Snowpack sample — Snodgrass Mountain, Crested Butte, Colorado (2/4/25, 12:06 PM MST)
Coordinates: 38.923, -106.968
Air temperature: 35 °F
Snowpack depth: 80 cm
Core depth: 50 cm
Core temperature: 30.2 °F
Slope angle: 14°, slope face: 78°
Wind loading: low
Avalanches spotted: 0
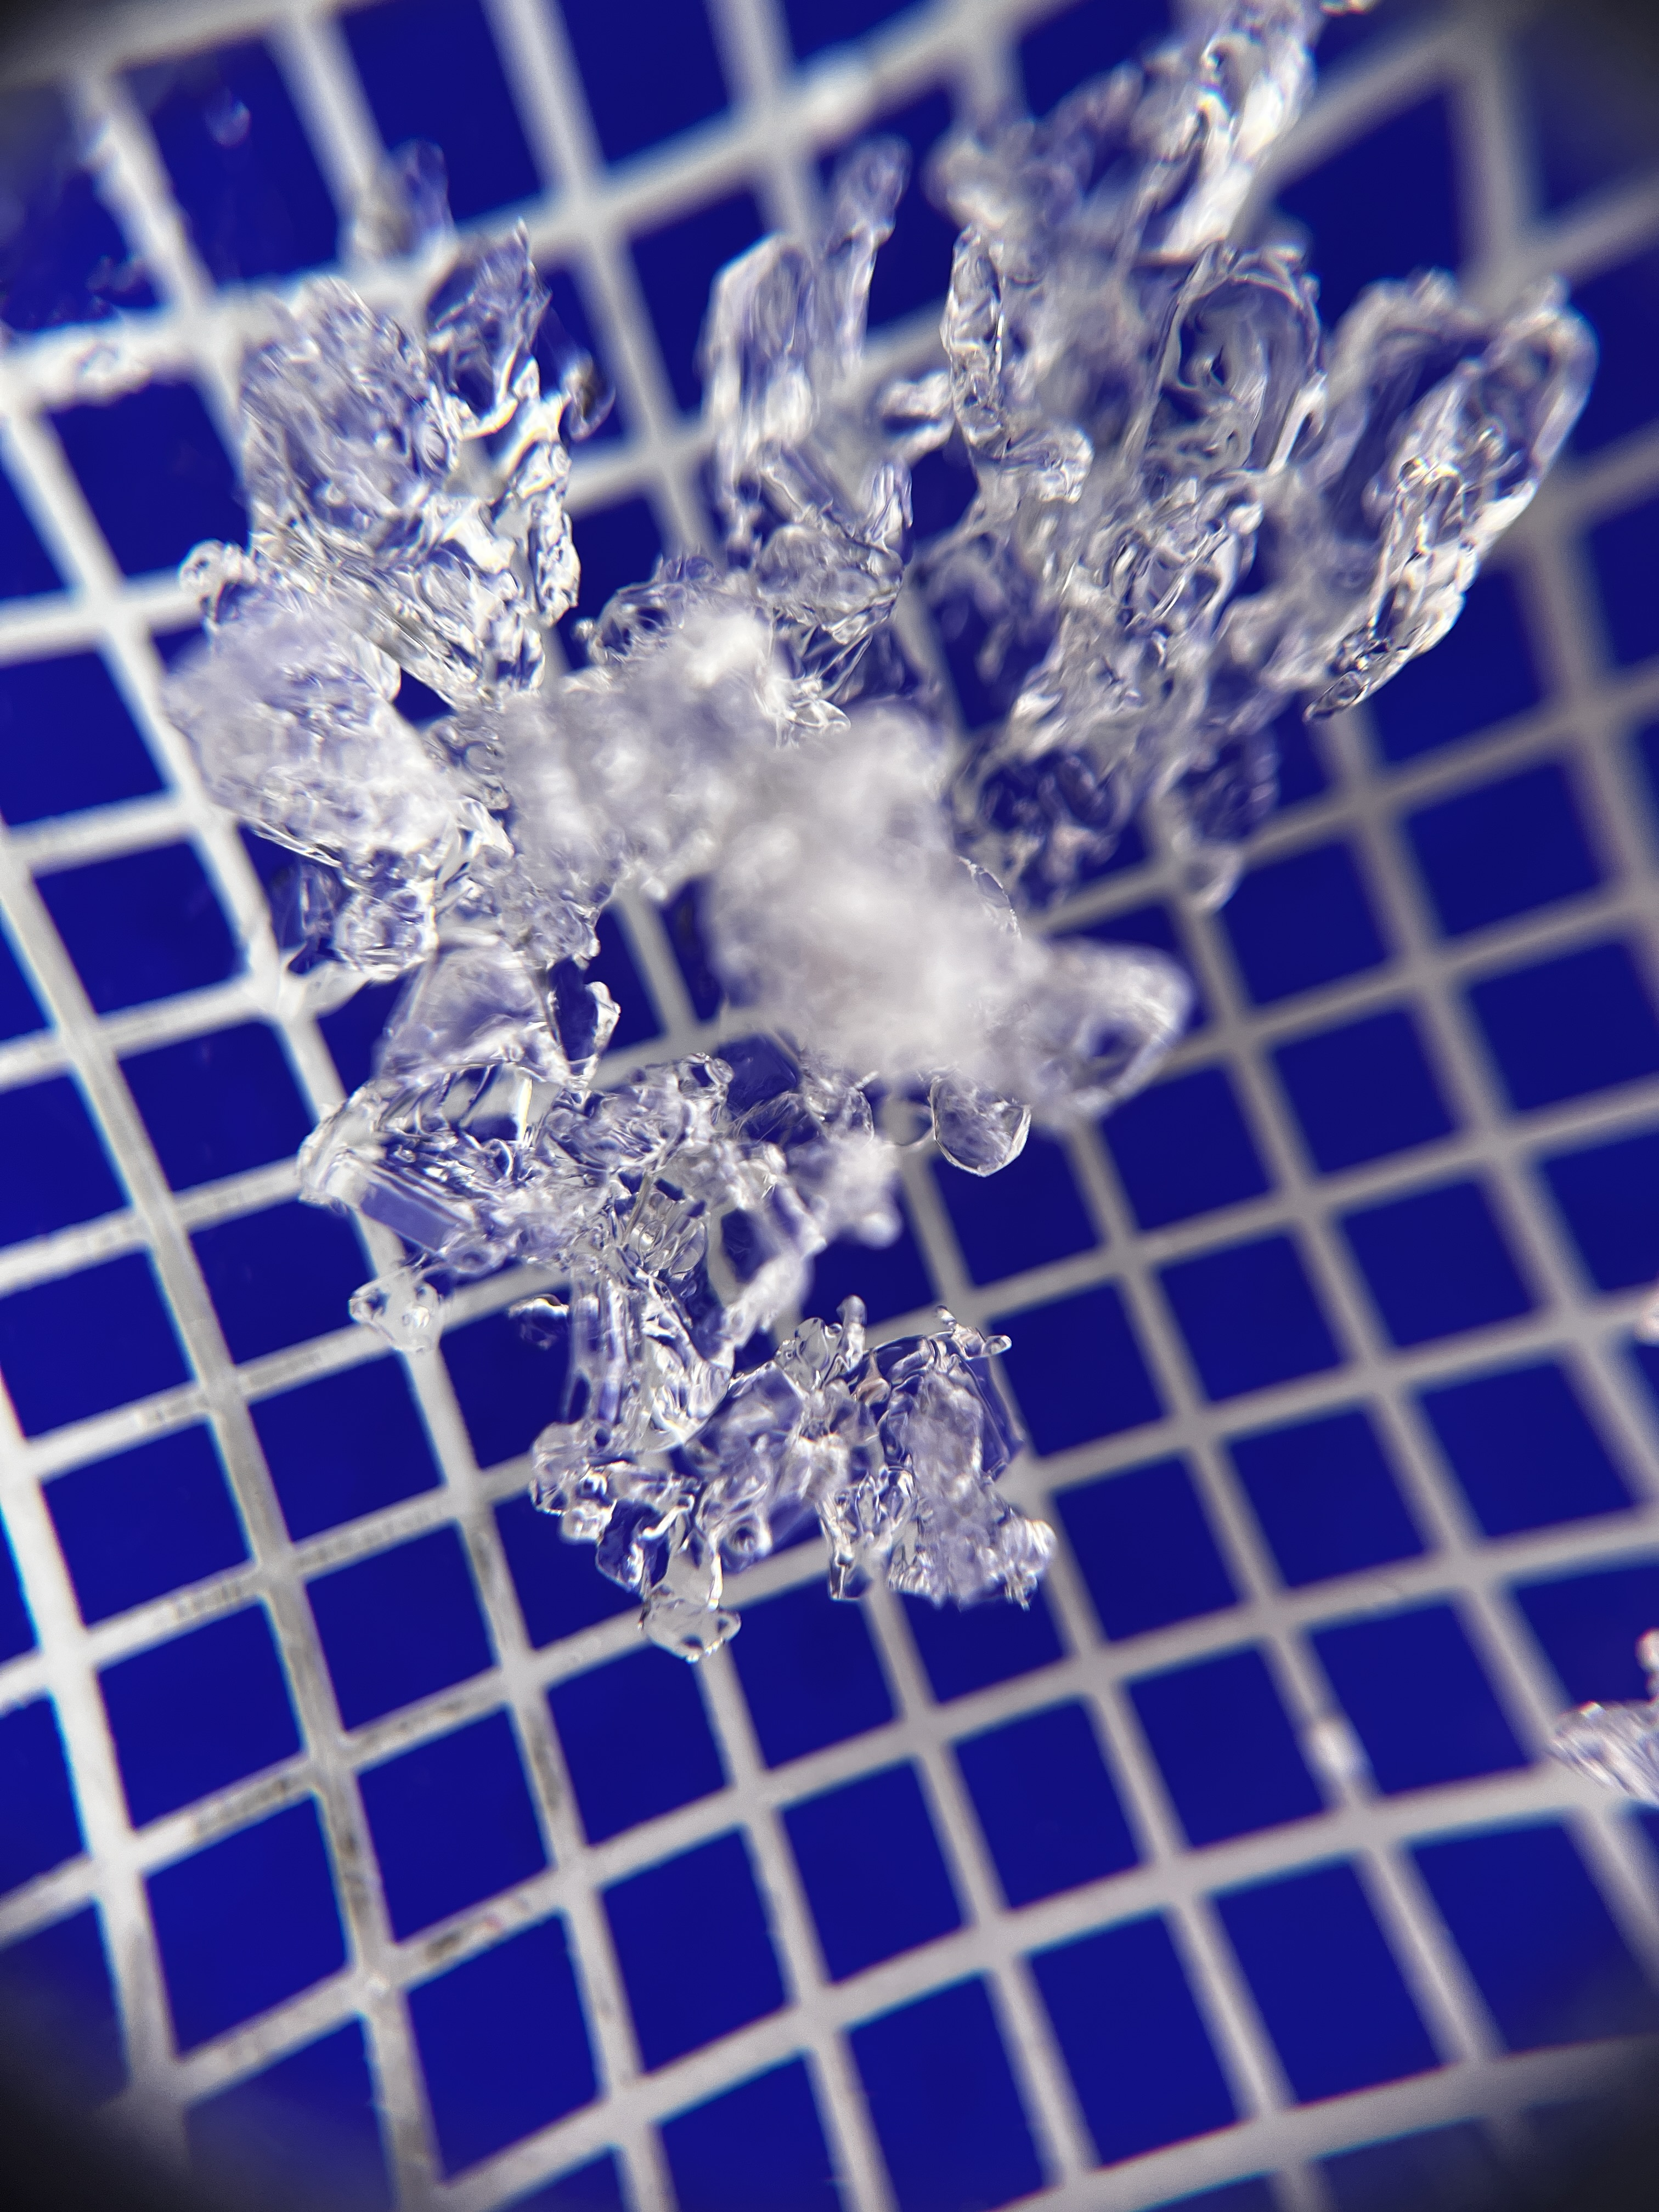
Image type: magnified_profile
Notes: No avalanches nearby, unusually warm weather for the last month reported by residents, Collected 25 yards from treeline